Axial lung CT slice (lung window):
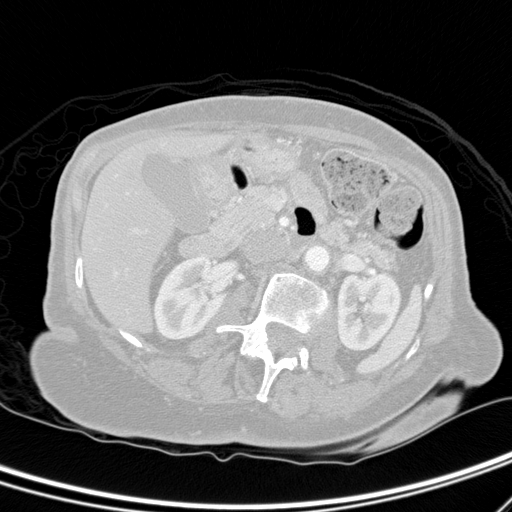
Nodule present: no